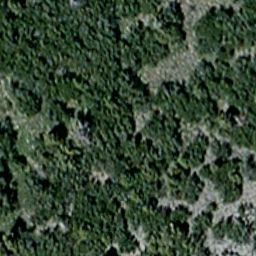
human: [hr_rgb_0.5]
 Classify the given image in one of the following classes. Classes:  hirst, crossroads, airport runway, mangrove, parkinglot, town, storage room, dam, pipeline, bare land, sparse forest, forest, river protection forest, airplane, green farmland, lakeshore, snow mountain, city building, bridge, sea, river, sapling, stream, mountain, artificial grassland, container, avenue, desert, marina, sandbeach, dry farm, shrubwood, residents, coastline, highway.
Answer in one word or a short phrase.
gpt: sparse forest